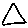
Label: triangle